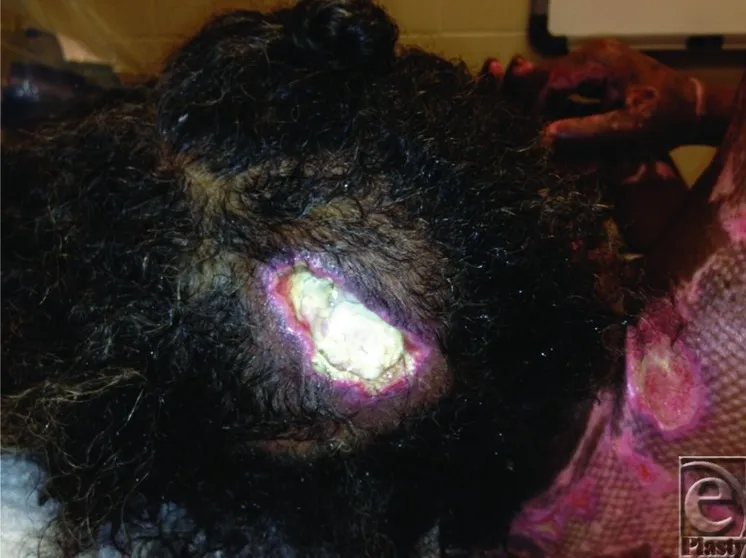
Occipital lesion.
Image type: medical_photograph (other_medical_photograph)